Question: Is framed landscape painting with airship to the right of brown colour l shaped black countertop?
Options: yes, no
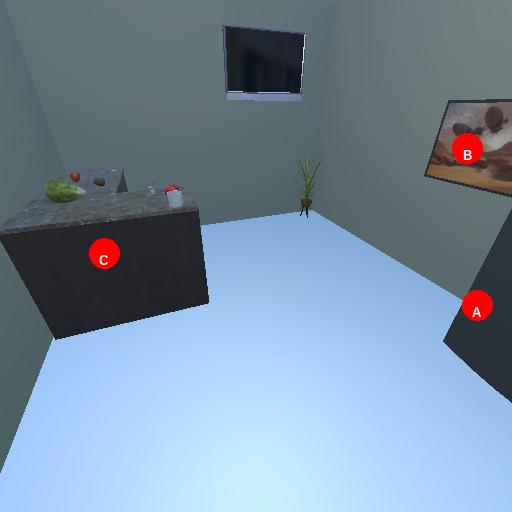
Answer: yes